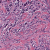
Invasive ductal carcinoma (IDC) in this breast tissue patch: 1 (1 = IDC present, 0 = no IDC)